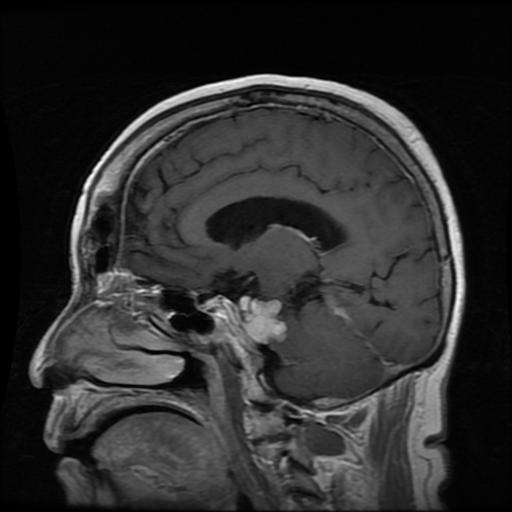
Label: meningioma